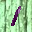
Label: 1